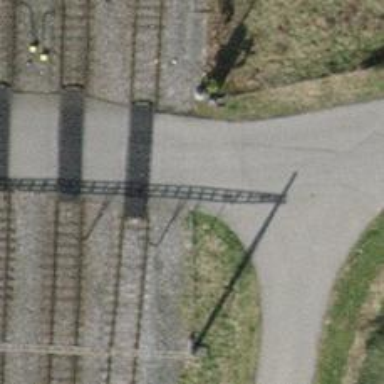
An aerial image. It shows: Full barrier level crossing on railway.